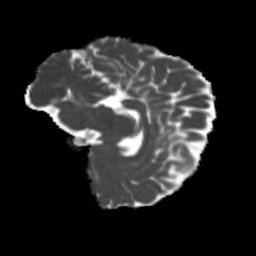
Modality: MD
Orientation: sagittal
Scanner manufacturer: siemens
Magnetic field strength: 3 T
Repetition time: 4 s
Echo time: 0.0594 s